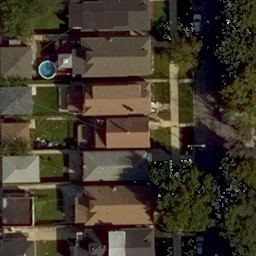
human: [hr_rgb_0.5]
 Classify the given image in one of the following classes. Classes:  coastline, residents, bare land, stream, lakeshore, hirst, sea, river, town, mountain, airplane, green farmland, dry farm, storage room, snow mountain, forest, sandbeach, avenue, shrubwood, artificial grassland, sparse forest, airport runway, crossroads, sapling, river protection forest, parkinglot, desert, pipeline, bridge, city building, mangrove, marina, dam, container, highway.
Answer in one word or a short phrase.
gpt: residents